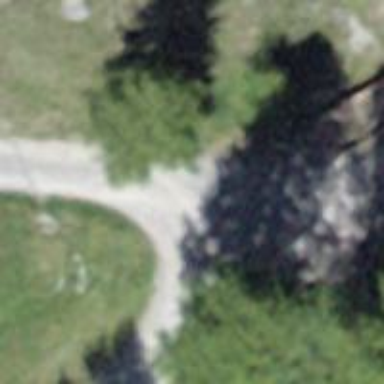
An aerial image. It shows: Unpaved residential road.